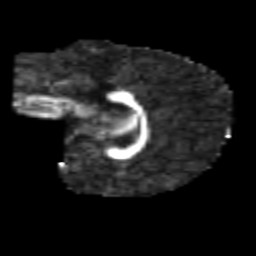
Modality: FA
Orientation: sagittal
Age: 7
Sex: male
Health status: healthy